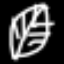
Label: leaf